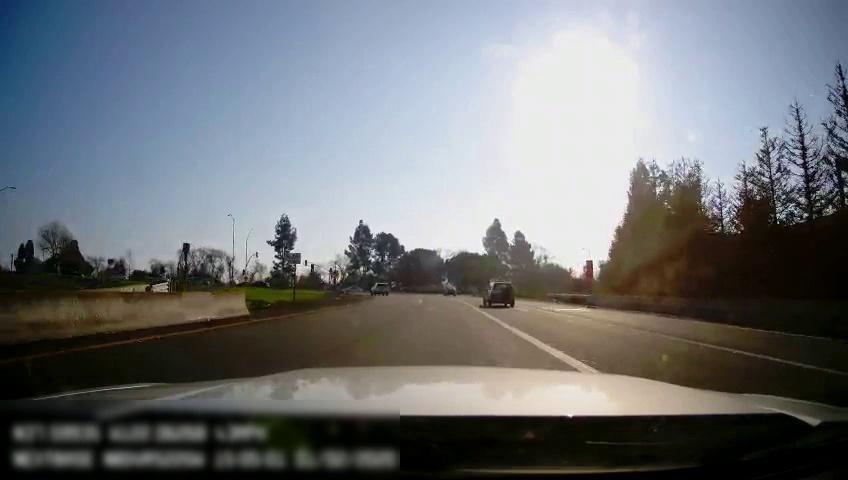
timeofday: Day
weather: Sunny
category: Drivable Space
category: Vehicles | SUV
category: Vehicles | SUV
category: Lanes | Current Lane
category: Lanes | Alternate Lane
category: Lanes | Alternate Lane
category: Traffic | Signs